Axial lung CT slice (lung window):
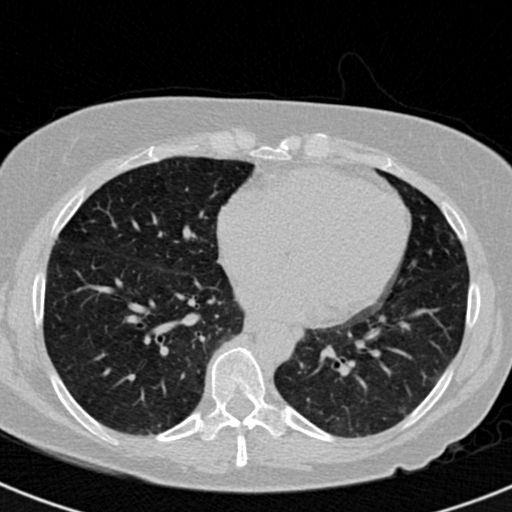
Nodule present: no